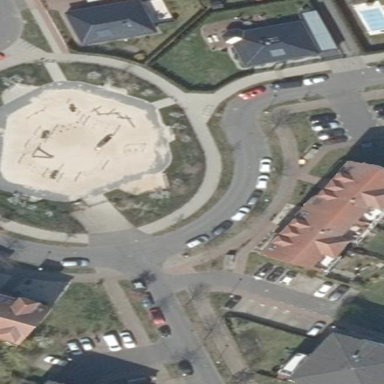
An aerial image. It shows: Playground area for leisure activities on the land.